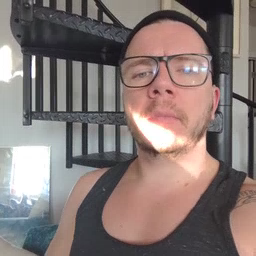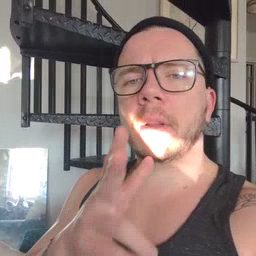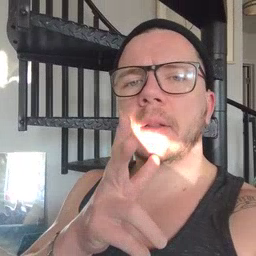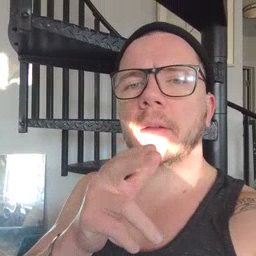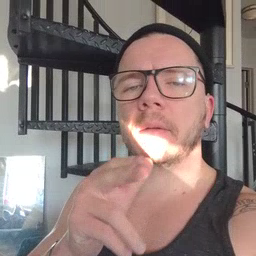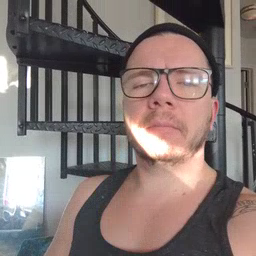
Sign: hen